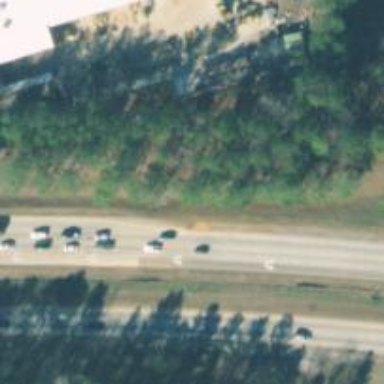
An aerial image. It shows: Trunk highway with expressway features.